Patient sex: M
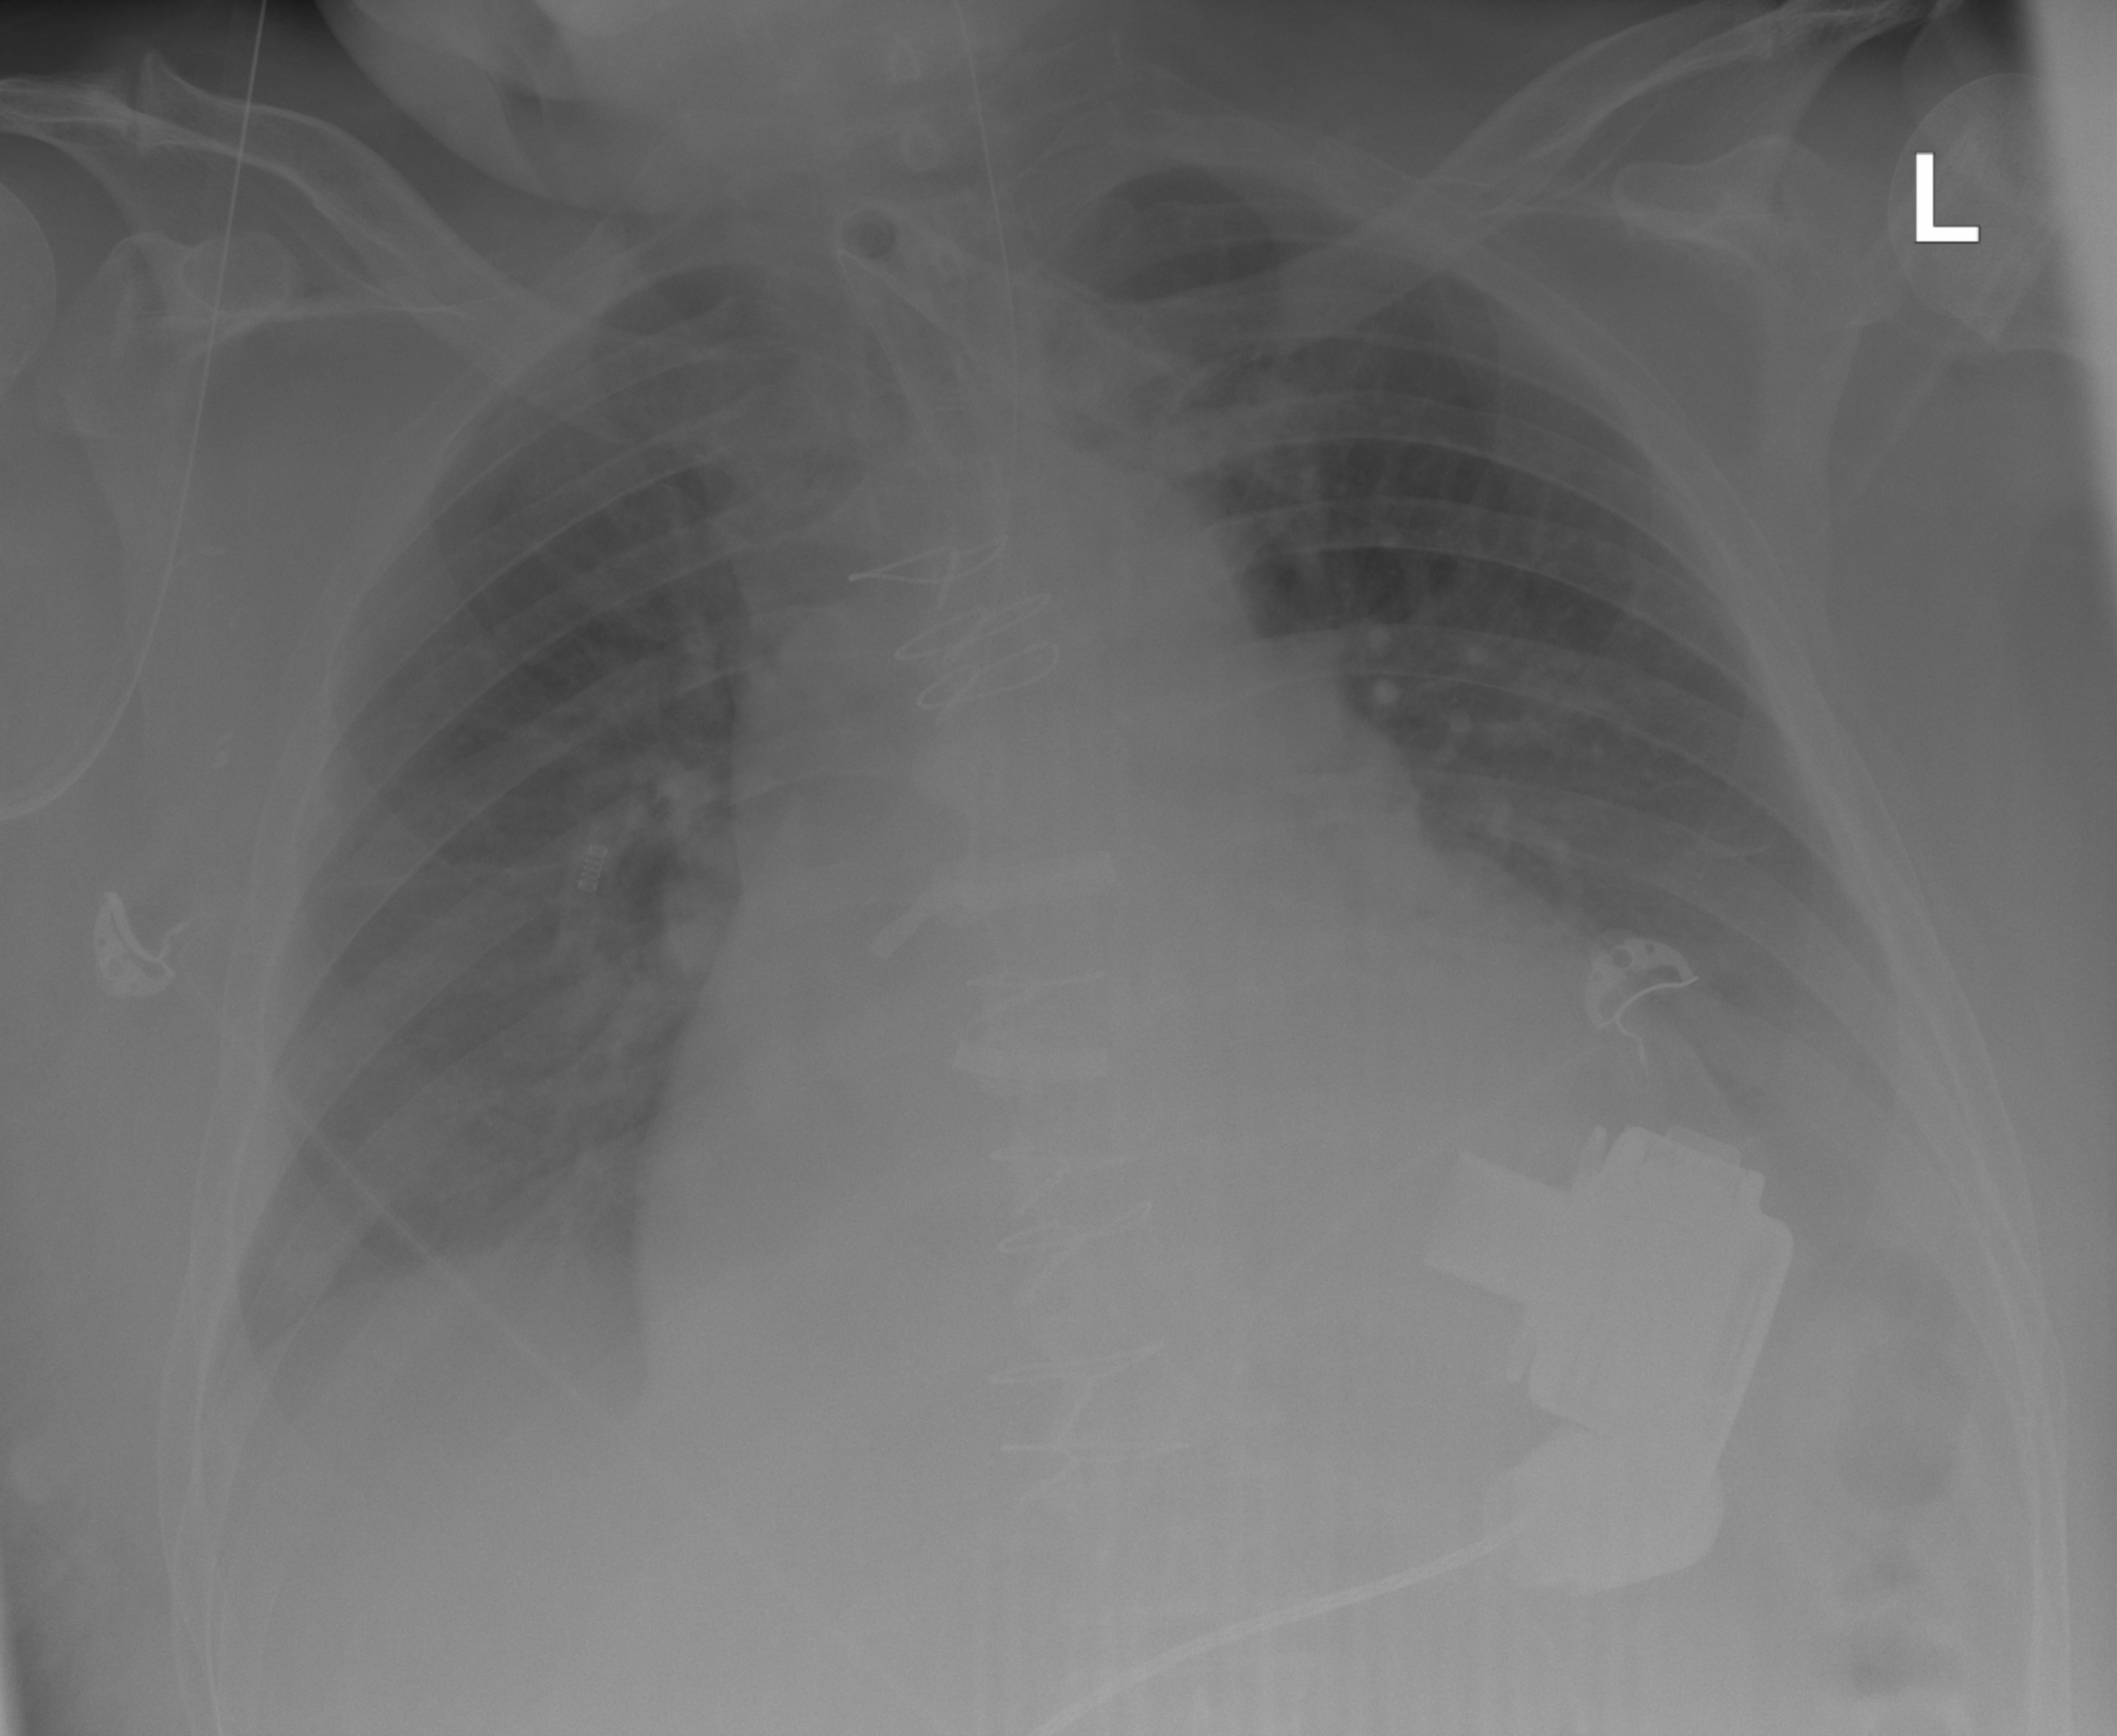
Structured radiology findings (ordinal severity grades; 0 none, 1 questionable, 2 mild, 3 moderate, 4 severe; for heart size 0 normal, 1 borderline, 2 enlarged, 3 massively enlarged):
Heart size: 3
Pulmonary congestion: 2
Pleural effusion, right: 0
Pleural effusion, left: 2
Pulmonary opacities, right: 0
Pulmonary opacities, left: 0
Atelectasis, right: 0
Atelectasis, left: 0